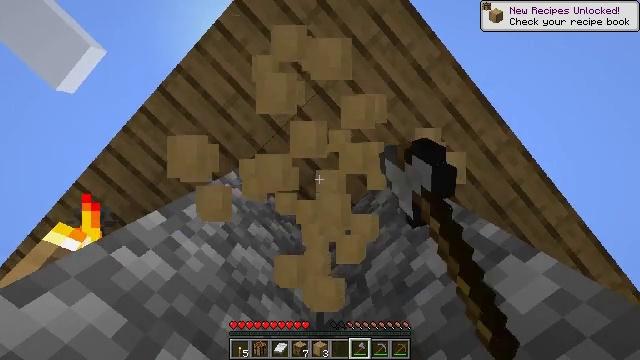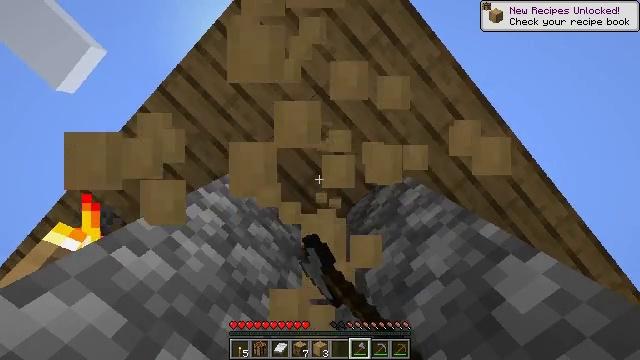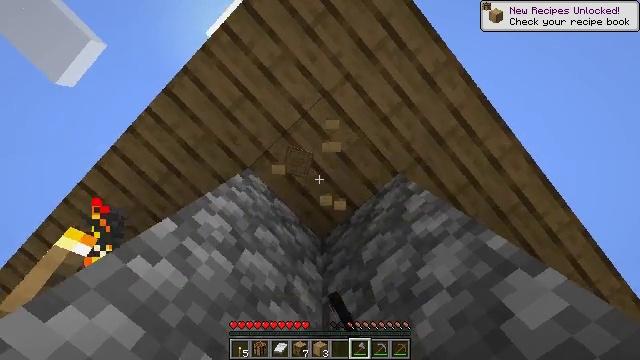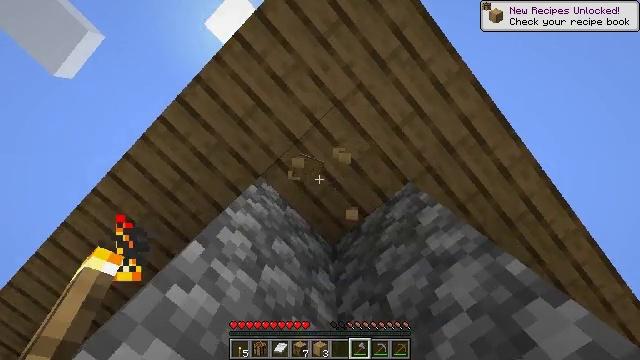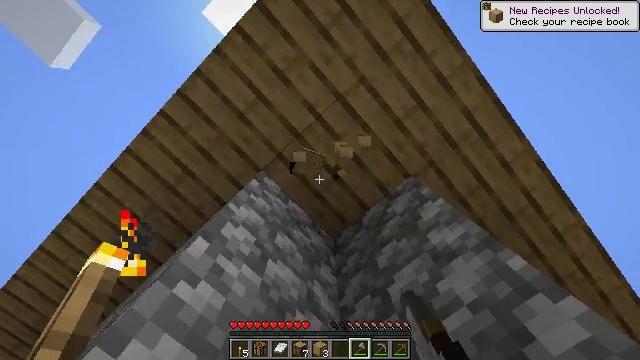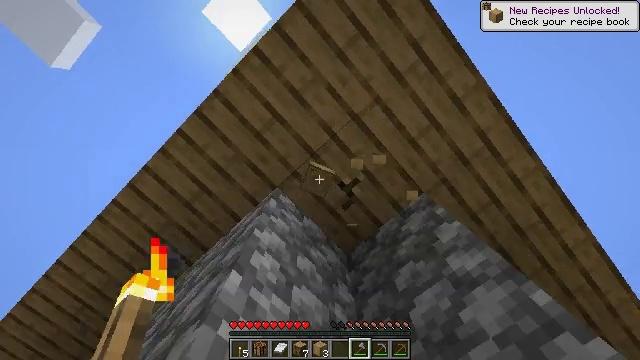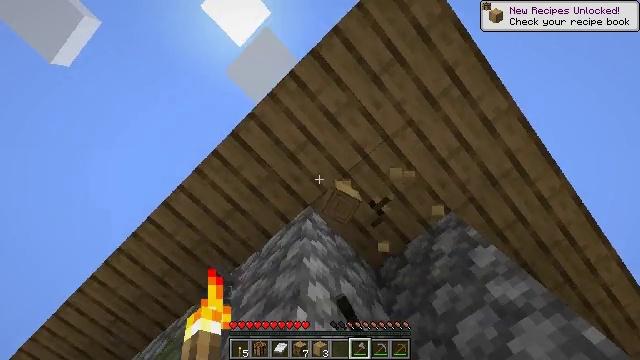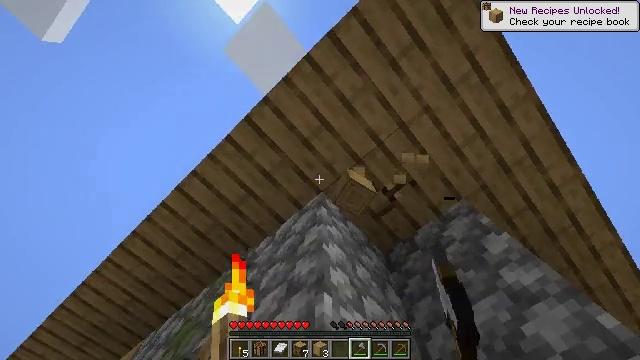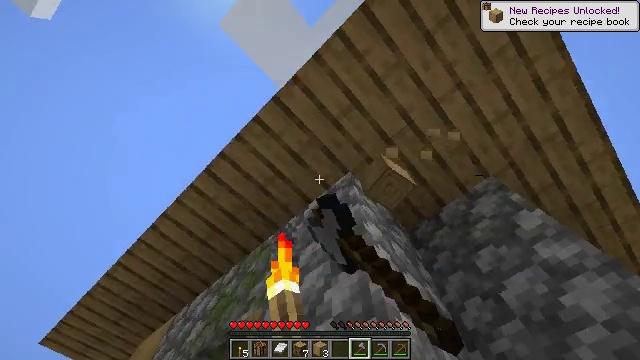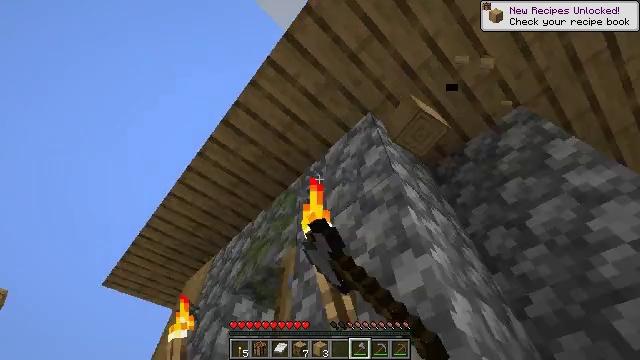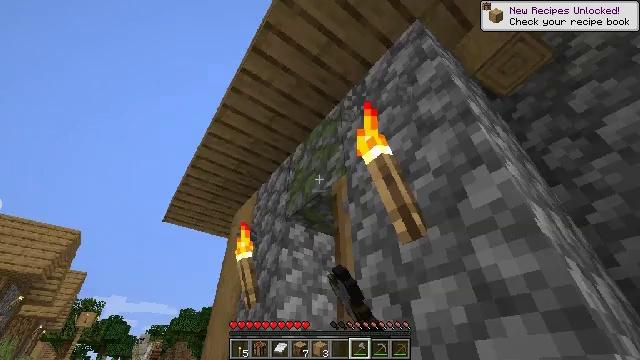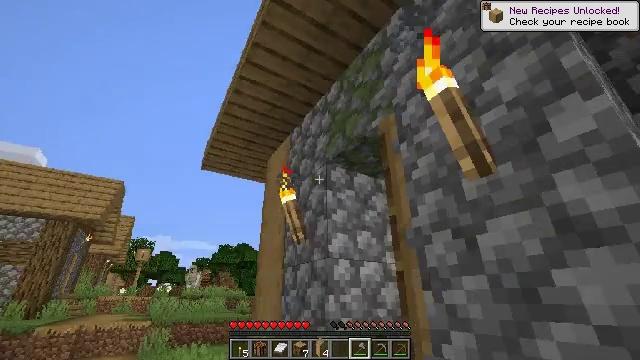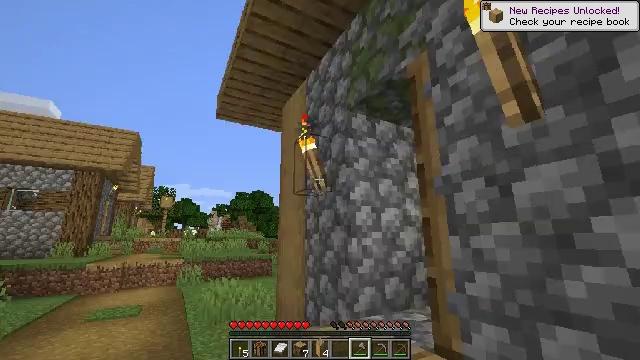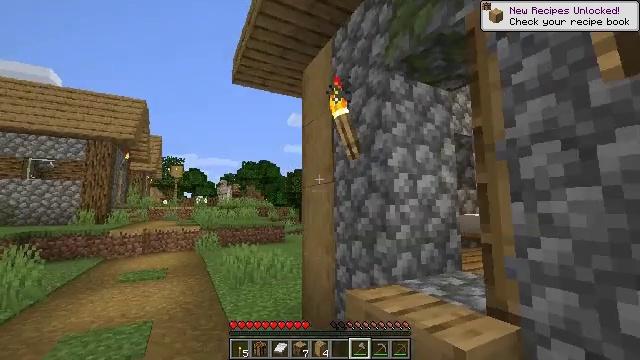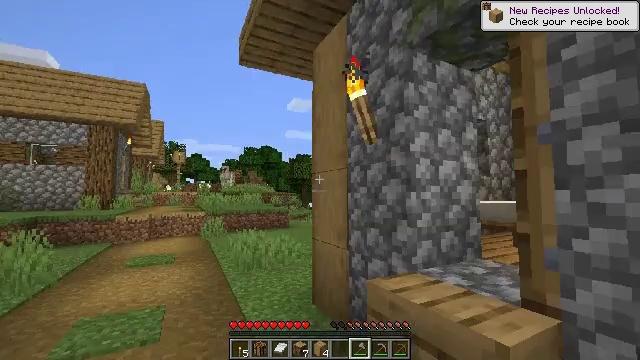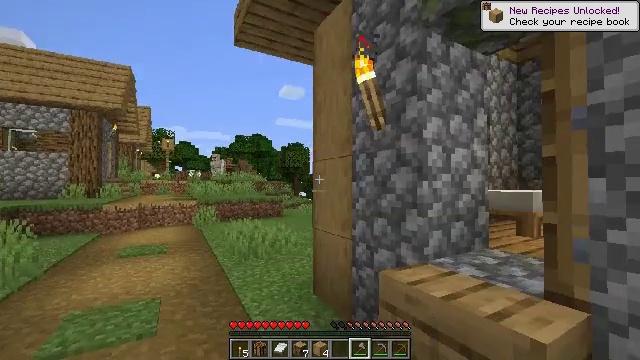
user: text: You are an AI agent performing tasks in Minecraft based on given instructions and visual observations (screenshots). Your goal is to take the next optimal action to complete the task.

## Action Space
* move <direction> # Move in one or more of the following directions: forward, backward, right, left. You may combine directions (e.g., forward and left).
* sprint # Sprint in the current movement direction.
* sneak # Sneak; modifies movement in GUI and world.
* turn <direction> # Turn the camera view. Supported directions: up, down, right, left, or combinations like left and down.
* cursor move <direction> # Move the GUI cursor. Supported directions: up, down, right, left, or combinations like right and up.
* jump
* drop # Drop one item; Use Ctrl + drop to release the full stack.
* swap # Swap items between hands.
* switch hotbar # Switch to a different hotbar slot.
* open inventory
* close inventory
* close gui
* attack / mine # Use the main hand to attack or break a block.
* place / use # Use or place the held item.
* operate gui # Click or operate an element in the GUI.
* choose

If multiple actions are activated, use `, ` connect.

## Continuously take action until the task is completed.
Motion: motion action
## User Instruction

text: Chop down the stripped oak log.
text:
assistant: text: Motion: attack / mine
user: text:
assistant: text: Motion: move back and move left, attack / mine
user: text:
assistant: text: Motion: move back and move left, turn down, attack / mine
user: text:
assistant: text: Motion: move back and move left, turn down, attack / mine
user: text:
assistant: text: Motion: move back and move left, attack / mine
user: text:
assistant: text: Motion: move left, attack / mine
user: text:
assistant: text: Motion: move left, turn down, attack / mine
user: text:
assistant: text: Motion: move left, turn down, attack / mine
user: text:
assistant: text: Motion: move left, turn left and down, attack / mine
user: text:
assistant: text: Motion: move left, turn left and down
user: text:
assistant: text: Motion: move left, turn left and down
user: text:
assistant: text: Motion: move left, turn left and down
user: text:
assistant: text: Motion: move forward and move left, turn left and down
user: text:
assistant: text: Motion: move forward and move left, turn down
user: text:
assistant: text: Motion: move forward and move left, turn right and down
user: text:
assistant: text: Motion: turn right and down
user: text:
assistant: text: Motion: move right, turn right and down
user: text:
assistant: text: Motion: move right, turn right and down
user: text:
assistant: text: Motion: move right, turn right and down
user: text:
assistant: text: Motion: move right, turn right and down
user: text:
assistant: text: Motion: move right, turn right
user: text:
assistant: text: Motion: move forward and move right, turn right and down
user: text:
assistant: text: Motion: move forward and move right
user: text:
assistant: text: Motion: move forward and move right, turn left and down
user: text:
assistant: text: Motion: move forward, turn left and down
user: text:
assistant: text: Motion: move forward, turn left and down
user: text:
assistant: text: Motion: move forward
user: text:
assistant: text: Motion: move forward, turn down
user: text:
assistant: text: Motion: move forward
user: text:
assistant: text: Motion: move forward